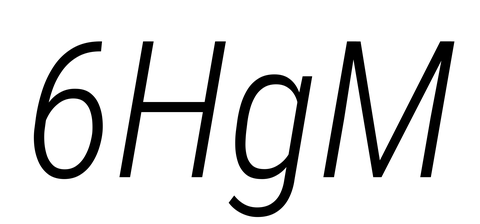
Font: Roboto-Italic_Condensed_Light_Italic